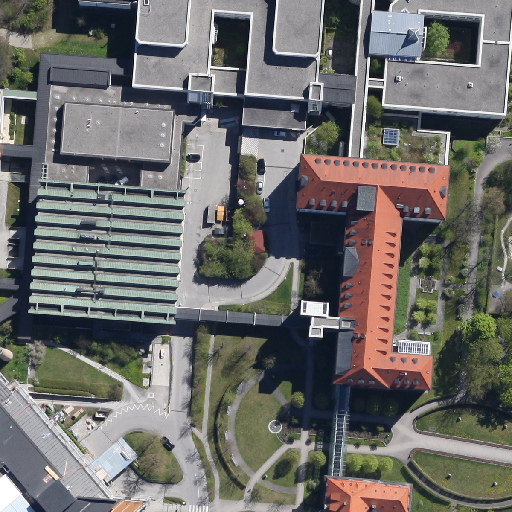
Referring expression: car in the parking area